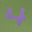
Label: 4